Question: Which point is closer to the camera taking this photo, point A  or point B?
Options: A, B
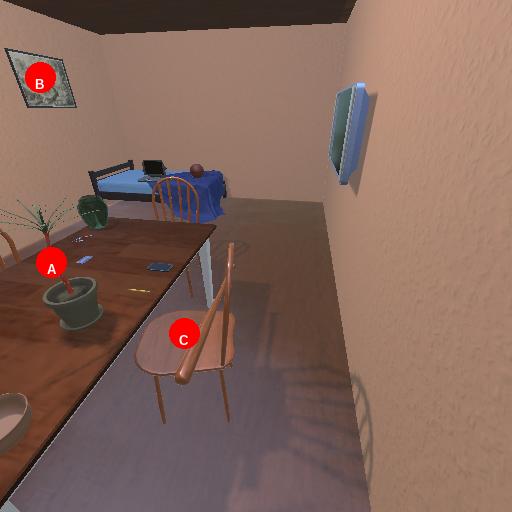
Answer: A